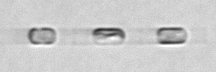
Label: Skeletonema